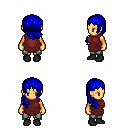
a pixel art fantasy rpg character, female body template, human, tanned skin, maroon tunic, teal pants, blue right-swept hairstyle, black shoes, four views (front, back, left, right), 2x2 character sprite sheet, small pixel art, hard edges, no anti-aliasing